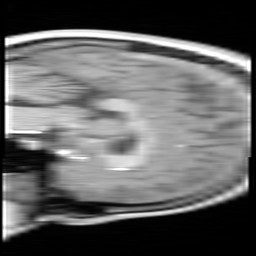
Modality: FLASH
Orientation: sagittal
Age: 19
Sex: female
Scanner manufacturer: siemens
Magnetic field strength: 3 T
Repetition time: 0.245 s
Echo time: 0.0026 s